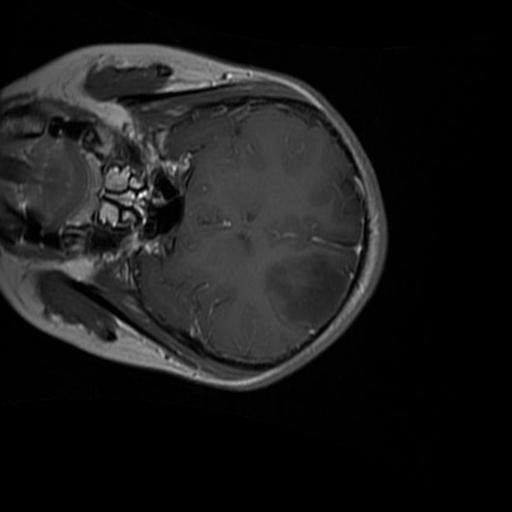
Label: brain_glioma